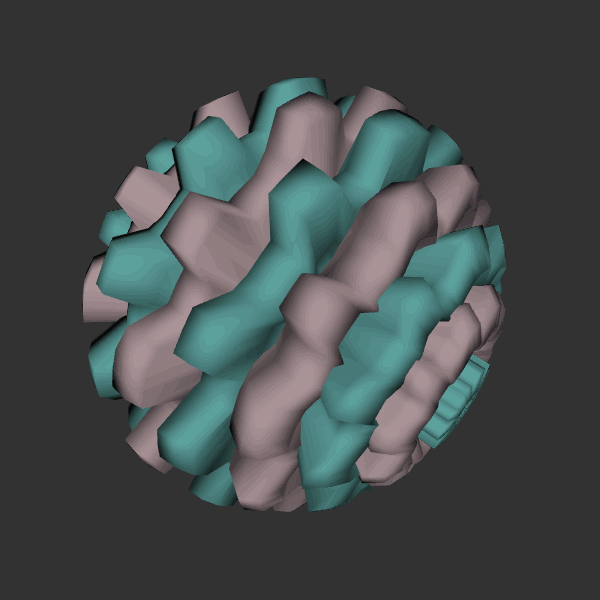
Background: dark